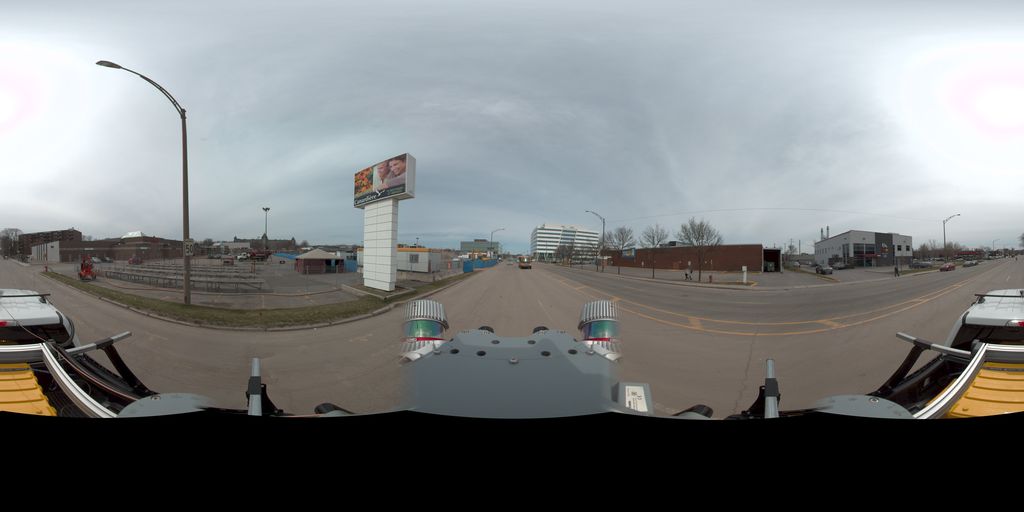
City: quebec_city